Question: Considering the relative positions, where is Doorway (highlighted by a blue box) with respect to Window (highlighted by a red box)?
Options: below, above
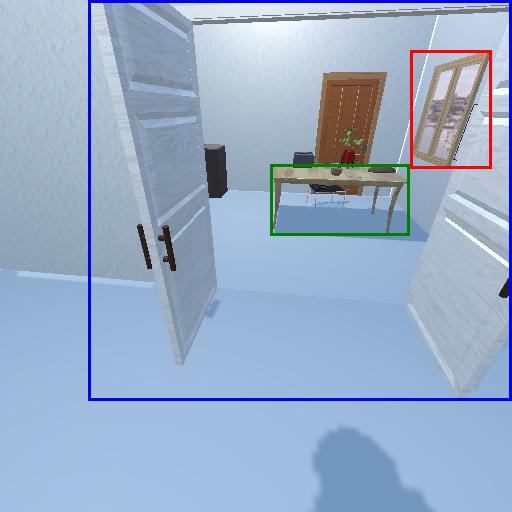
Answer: below